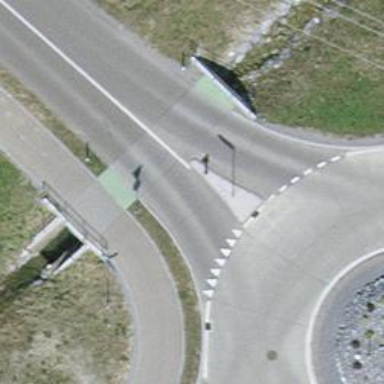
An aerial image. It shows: Traffic calming island.